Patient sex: M
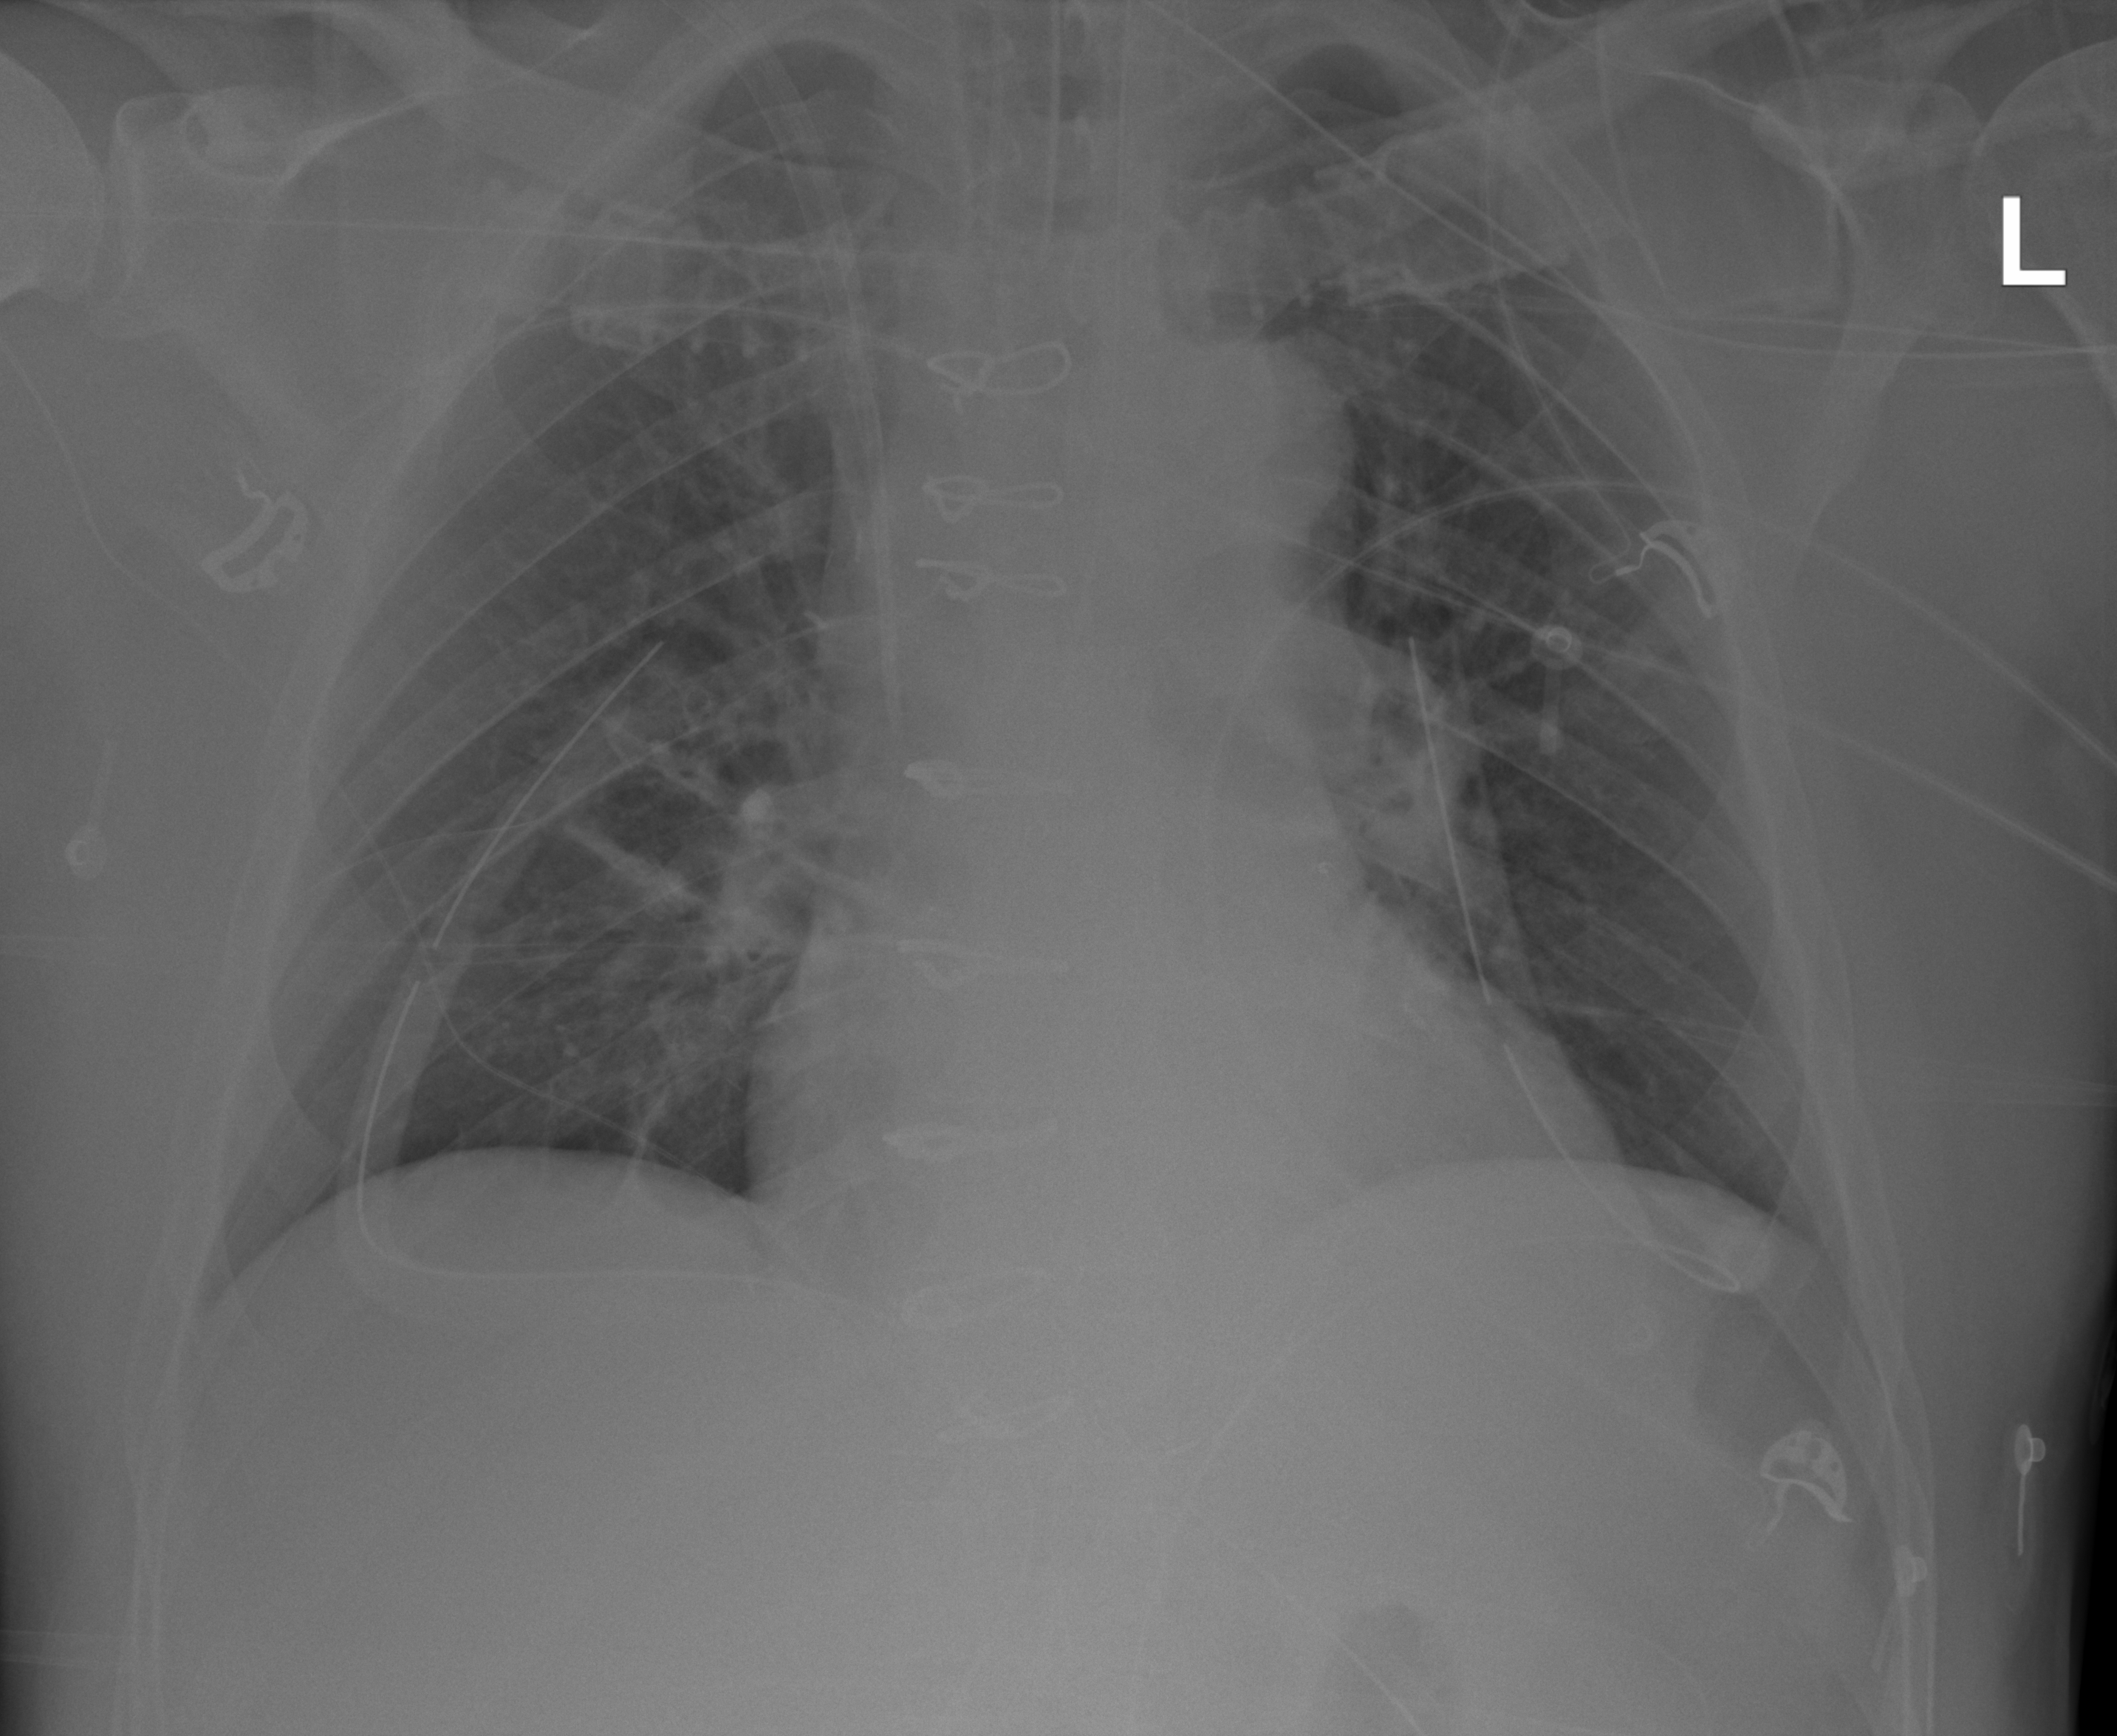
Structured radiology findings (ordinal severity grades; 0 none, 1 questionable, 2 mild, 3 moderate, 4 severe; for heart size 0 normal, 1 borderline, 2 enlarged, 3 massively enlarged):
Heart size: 0
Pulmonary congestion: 0
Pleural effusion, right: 0
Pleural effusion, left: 0
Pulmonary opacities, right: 1
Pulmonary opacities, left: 1
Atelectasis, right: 1
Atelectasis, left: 0